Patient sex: F
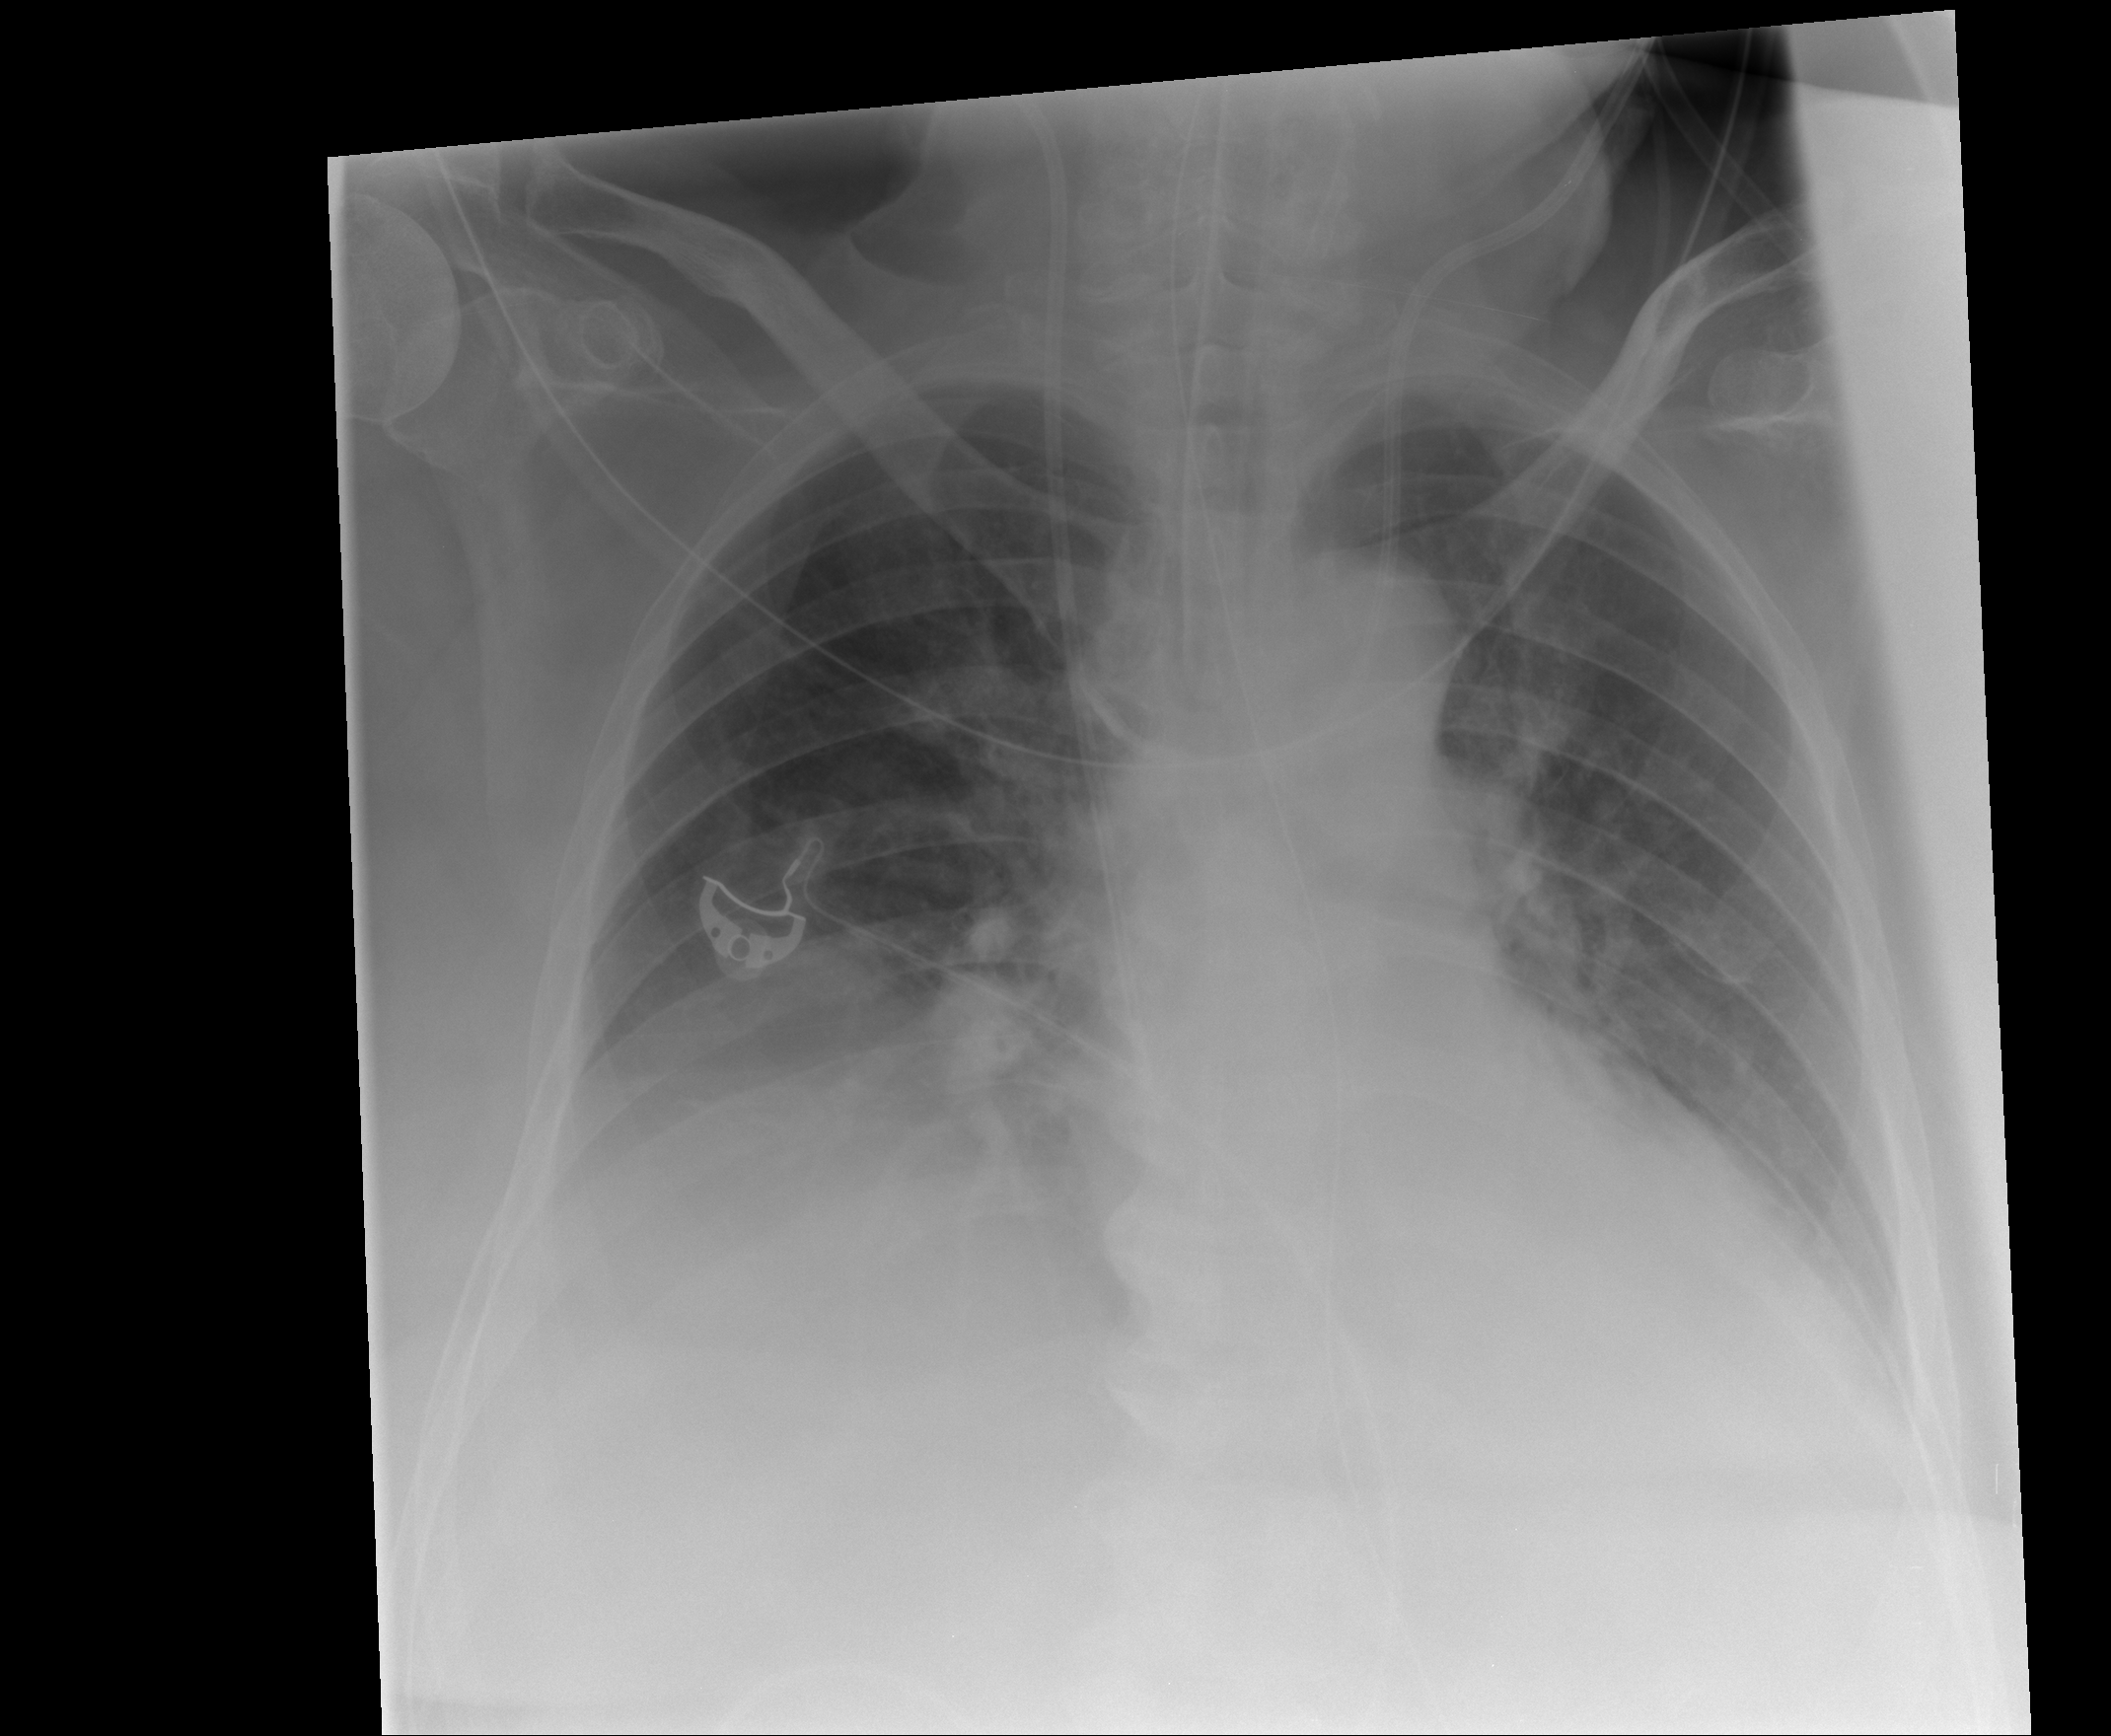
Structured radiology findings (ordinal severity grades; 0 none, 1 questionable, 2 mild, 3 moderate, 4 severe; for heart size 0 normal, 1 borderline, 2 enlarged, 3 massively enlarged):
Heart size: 0
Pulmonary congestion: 0
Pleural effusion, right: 3
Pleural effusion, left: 2
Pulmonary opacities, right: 0
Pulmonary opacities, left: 0
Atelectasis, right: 2
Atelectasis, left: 2